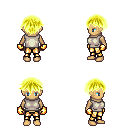
a pixel art fantasy rpg character, female body template, human, tanned skin, white sleeveless shirt, gold greaves, gold short bangs hairstyle, gold gloves, four views (front, back, left, right), 2x2 character sprite sheet, small pixel art, hard edges, no anti-aliasing